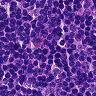
Metastatic tissue present: no